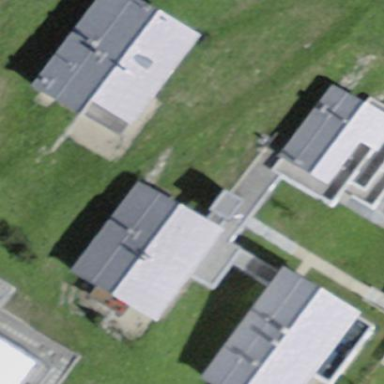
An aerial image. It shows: Gabled building with the roof oriented along its structure.